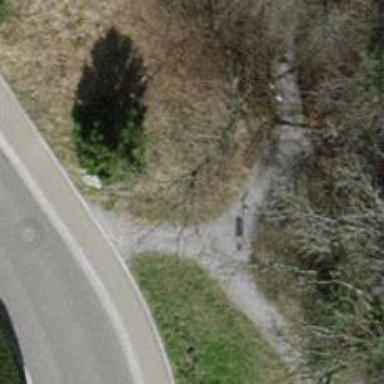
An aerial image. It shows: Compacted footway.